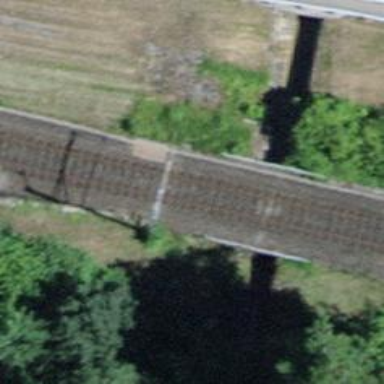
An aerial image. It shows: Bridge over railway with electrified contact lines.